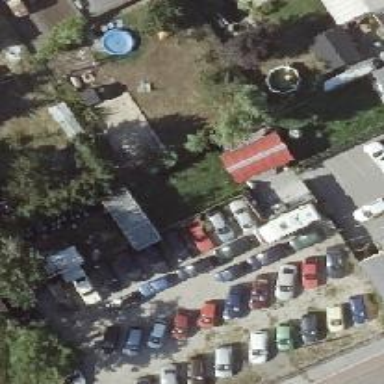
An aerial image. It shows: Car shop.